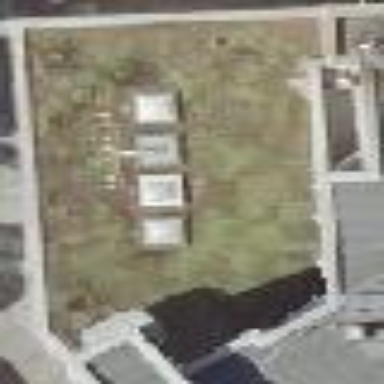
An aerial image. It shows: Building with flat roof.